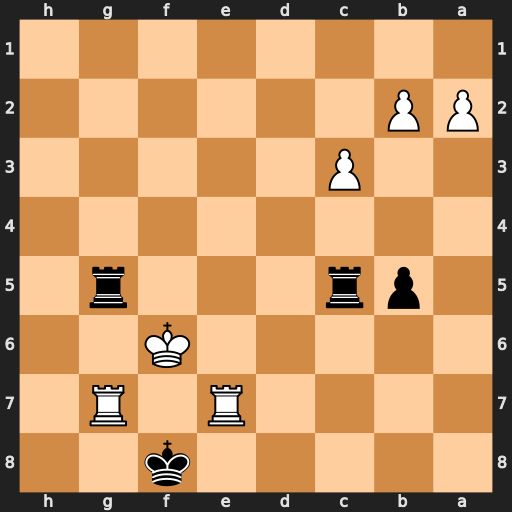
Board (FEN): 5k2/4R1R1/5K2/1pr3r1/8/2P5/PP6/8
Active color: b
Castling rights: -
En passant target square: -
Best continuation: Rxg7 Rxg7 Rc6+ Kf5 Kxg7